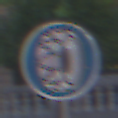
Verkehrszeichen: SchneekettenVorgeschrieben
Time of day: SunriseSunset
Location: Outdoor (Urban)
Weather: PartlyCloudy
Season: NotSpecified
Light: Natural